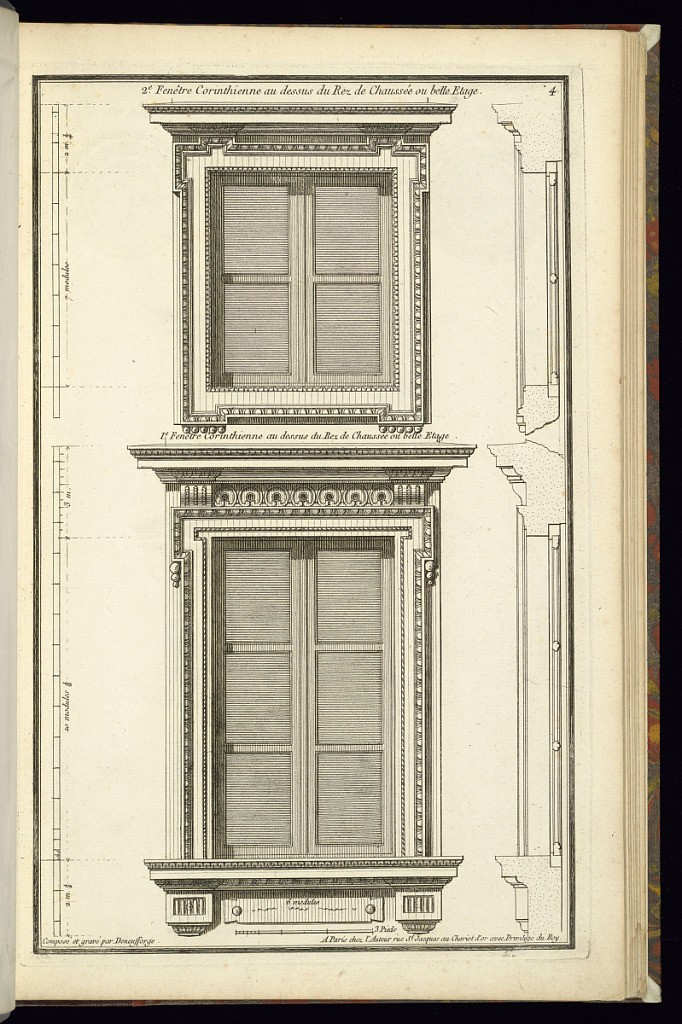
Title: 2e. Fenêtre Corinthienne au dessus du Rez de Chausée ou belle Etage [et] Ie. Fenêtre Corinthienne au dessus du Rez de Chausée ou belle Etage
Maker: Jean-François de Neufforge, Flemish, 1714–1791
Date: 1768
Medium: Engraving on paper
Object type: Print
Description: Elevations and profiles of designs for two windows decorated according to the principles of the Corinthian order to be placed above the ground floor. The plate is signed and numbered.